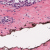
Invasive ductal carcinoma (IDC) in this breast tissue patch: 0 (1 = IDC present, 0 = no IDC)